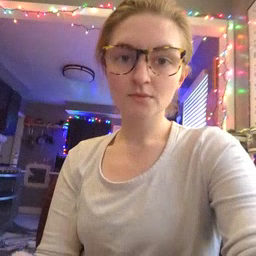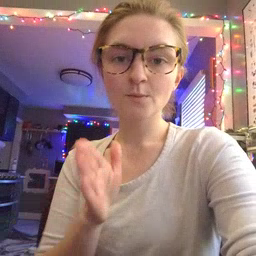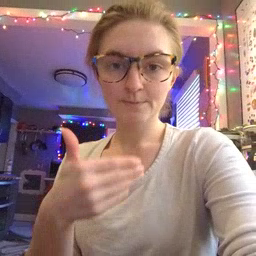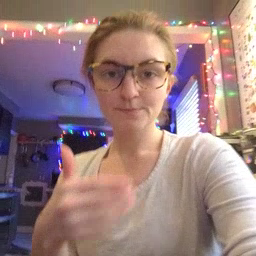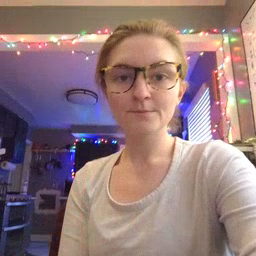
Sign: room